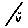
Label: line